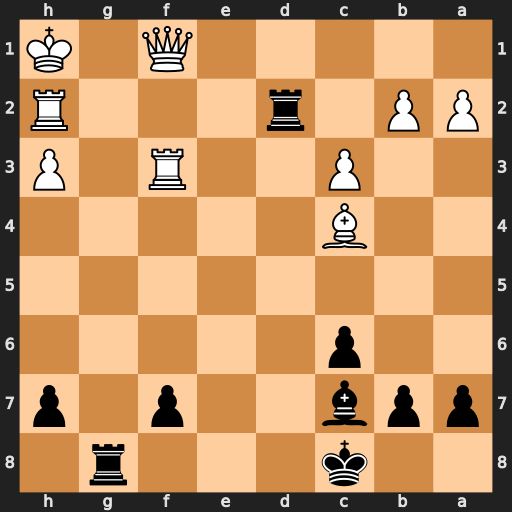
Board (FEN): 2k3r1/ppb2p1p/2p5/8/2B5/2P2R1P/PP1r3R/5Q1K
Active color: b
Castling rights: -
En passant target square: -
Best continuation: Rxh2#